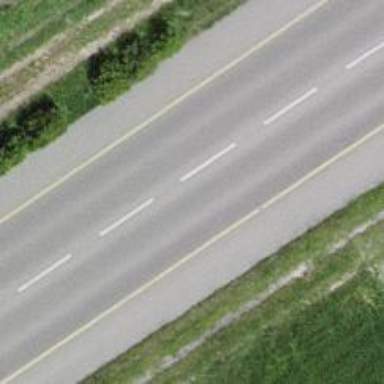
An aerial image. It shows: Primary highway with asphalt surface and dedicated cycle track.